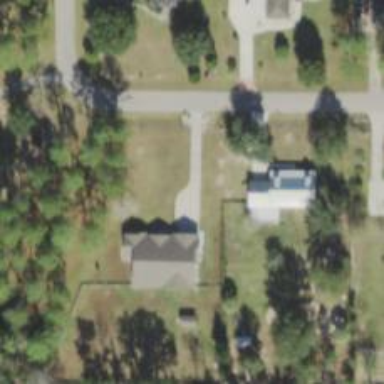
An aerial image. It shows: Driveway.